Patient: sex M, age 51
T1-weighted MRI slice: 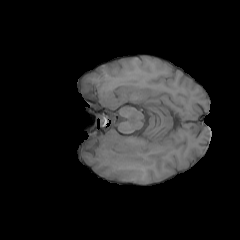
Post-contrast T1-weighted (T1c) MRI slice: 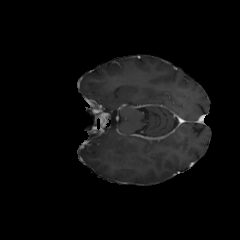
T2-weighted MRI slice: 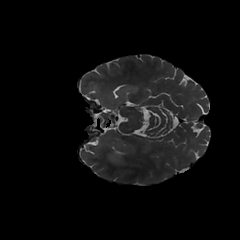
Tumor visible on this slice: yes
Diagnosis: Glioblastoma, IDH-wildtype
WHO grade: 4